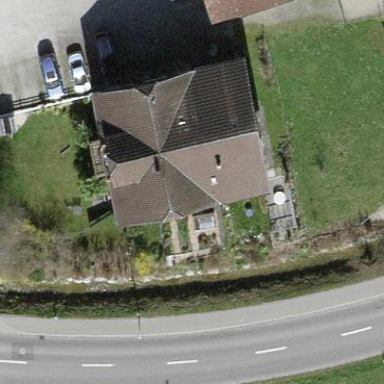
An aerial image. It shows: Simple house.